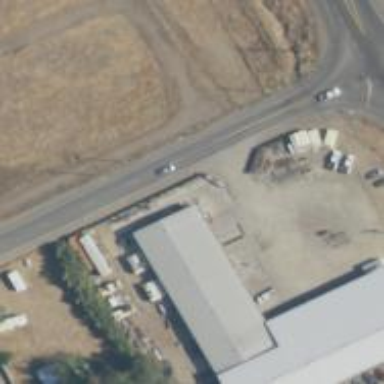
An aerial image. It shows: Power pole.